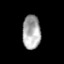
Tissue: prostate
Cell type: T cells
Senescence score: 0.7558
Nuclear area (px): 605
Mean DAPI intensity: 168.615